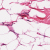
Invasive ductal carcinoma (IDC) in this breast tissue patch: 0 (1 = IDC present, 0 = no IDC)